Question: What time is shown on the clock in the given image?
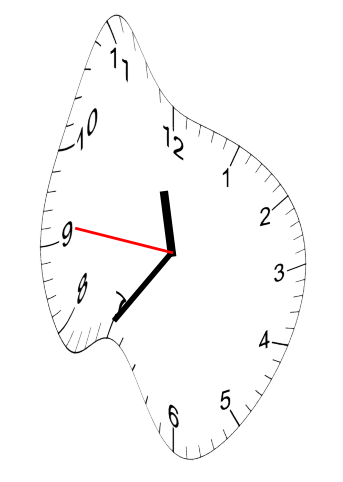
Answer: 11:35:46